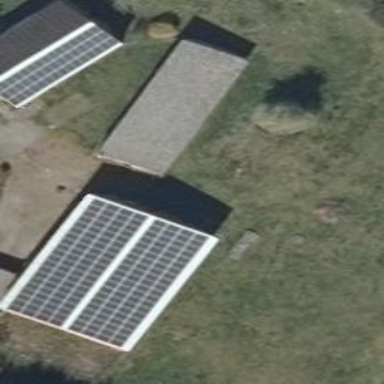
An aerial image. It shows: Building equipped with small solar photovoltaic panel for electricity generation.